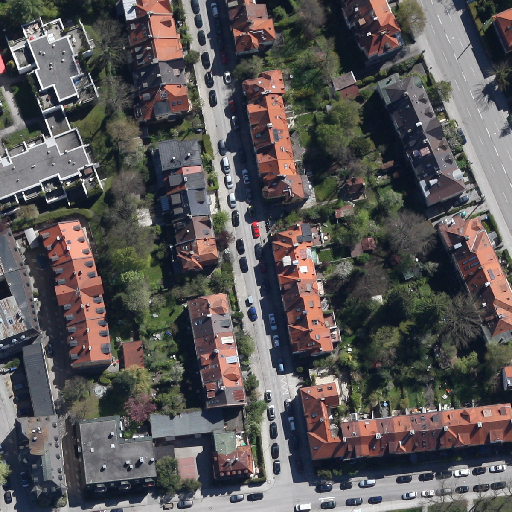
Referring expression: sidewalk along with tree